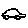
Label: car